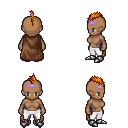
a pixel art fantasy rpg character, female body template, human, dark skin, brown cape, white pants, dark blonde mohawk hairstyle, purple tiara, metal boots, four views (front, back, left, right), 2x2 character sprite sheet, small pixel art, hard edges, no anti-aliasing